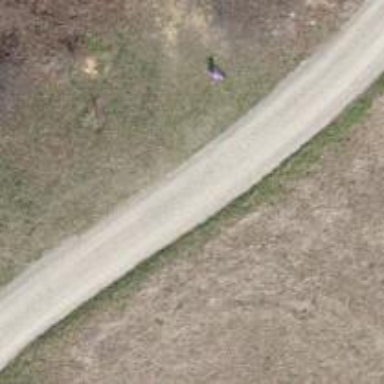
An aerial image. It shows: Ground path.